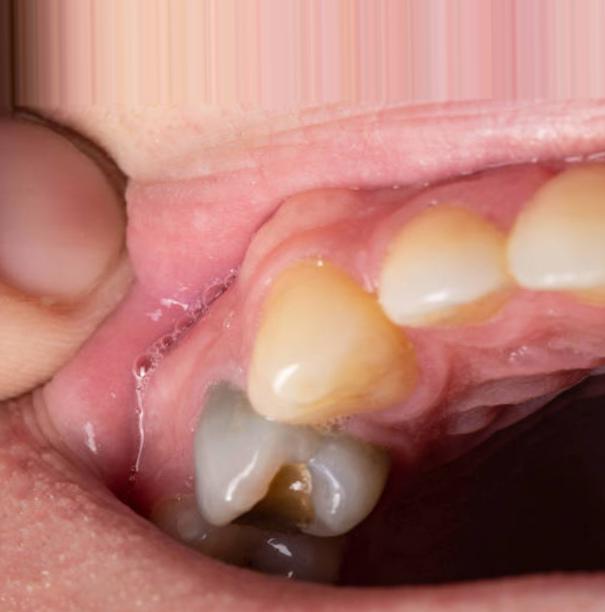
Condition: Caries